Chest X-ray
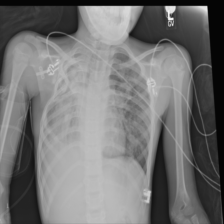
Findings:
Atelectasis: negative
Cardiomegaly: negative
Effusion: negative
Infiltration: negative
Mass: negative
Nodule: negative
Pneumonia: negative
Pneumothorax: negative
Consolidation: negative
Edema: negative
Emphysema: negative
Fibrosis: negative
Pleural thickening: negative
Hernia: negative